Field crop: maize
Growth stage: 2
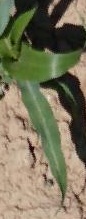
Species: maize